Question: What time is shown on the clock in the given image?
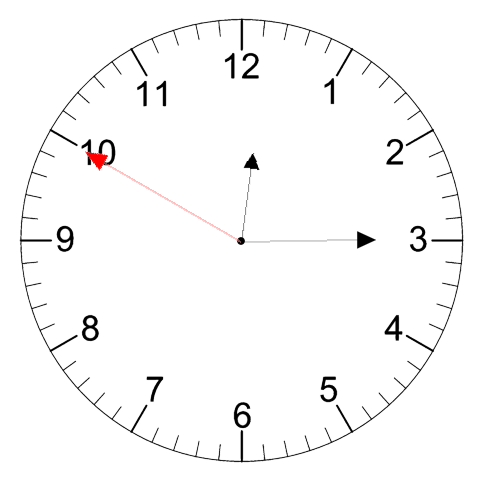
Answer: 12:14:50